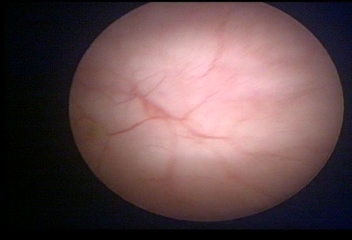
Modality: WLC
Class: Normal mucosa
Bladder cancer association: No